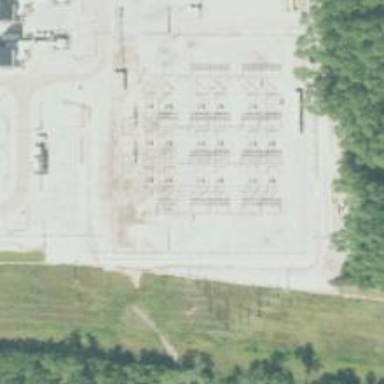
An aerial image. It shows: Switch used for power control.